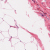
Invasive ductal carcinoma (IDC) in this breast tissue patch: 0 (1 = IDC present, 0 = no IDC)